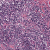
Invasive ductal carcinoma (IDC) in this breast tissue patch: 0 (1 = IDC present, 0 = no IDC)